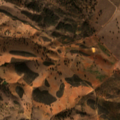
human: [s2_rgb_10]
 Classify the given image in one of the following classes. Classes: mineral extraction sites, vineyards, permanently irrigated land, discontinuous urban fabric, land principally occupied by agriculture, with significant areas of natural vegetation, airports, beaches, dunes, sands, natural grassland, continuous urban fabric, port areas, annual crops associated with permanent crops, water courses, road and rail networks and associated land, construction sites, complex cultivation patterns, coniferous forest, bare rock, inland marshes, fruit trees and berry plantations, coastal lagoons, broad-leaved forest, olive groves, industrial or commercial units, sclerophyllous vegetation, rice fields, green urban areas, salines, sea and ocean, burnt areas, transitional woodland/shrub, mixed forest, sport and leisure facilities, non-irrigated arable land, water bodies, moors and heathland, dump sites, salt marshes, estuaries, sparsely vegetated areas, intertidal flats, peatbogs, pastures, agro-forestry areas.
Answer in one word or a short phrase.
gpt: non-irrigated arable land, pastures, agro-forestry areas, broad-leaved forest, transitional woodland/shrub